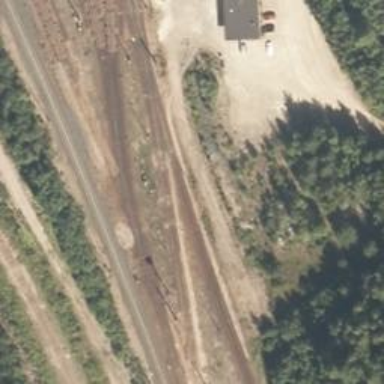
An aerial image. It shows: Railway signal.